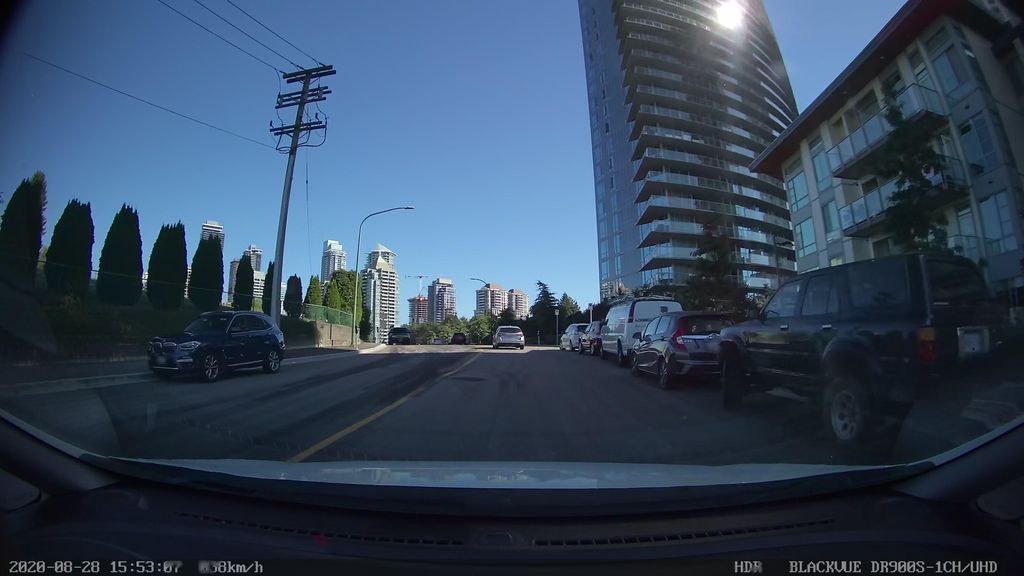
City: vancouver